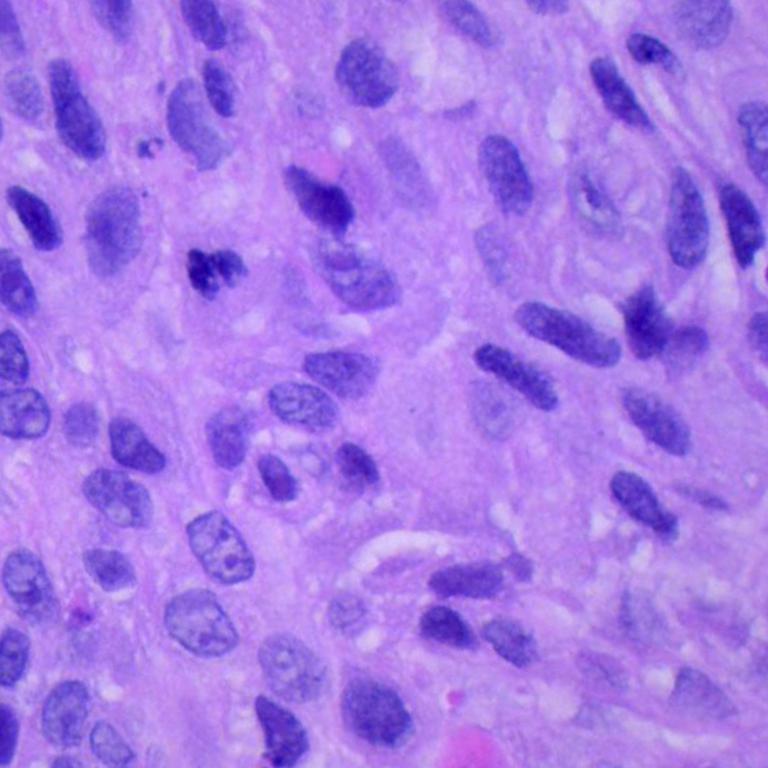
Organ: lung
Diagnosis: squamous carcinomas